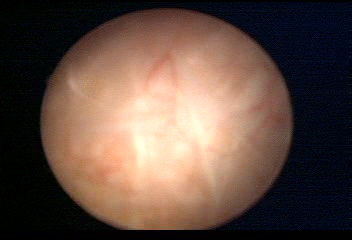
Modality: WLC
Class: Normal mucosa
Bladder cancer association: No